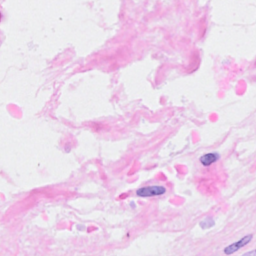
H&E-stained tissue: Breast